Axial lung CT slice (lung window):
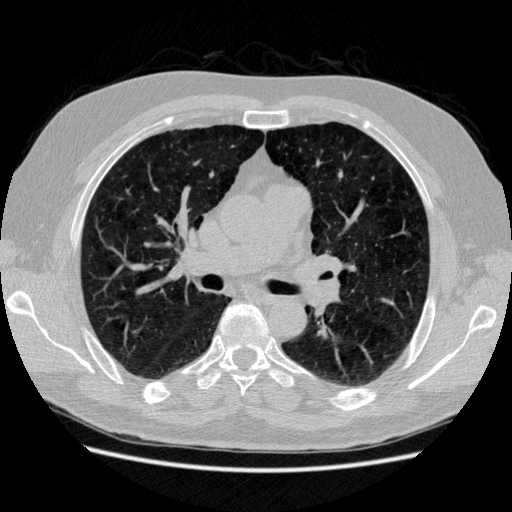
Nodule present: no